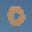
Label: 0